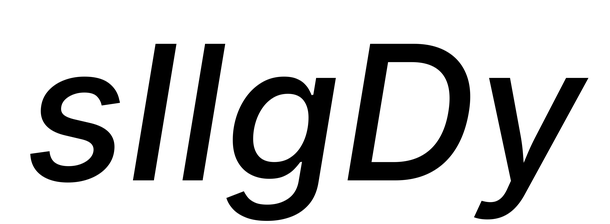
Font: Inter-Italic_Medium_Italic